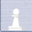
Piece: wP